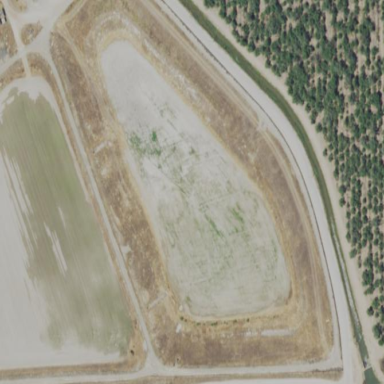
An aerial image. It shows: Reservoir of water serving as holding pond for drainage water. It is part of wastewater treatment plant.